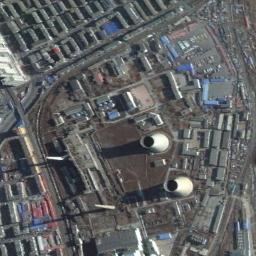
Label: thermal_power_station